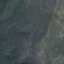
Land use / land cover class: HerbaceousVegetation